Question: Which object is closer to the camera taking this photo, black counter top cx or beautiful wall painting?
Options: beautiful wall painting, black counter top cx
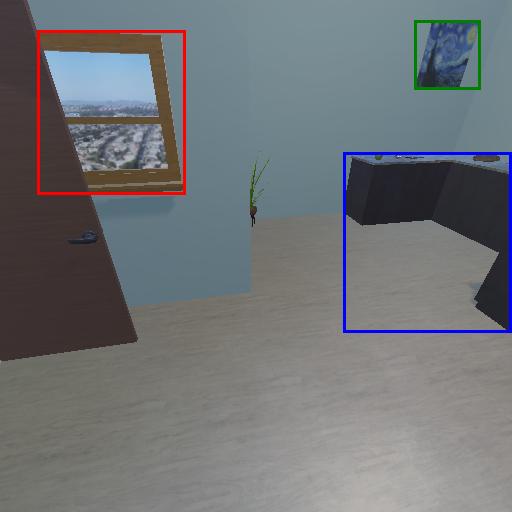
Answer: beautiful wall painting